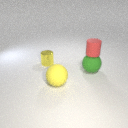
small yellow metal cylinder to the left of large green rubber sphere